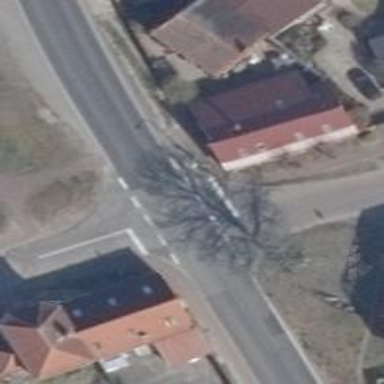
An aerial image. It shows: Stop road.